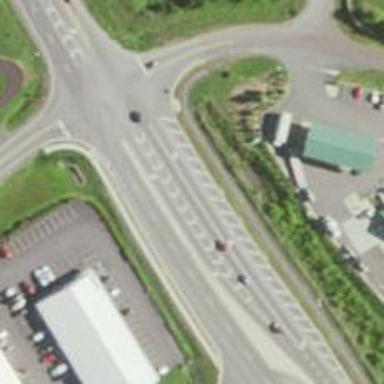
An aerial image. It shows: Secondary road with separate asphalt sidewalks.